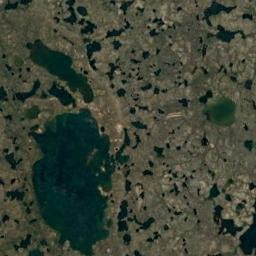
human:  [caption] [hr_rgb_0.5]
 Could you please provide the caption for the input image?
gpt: There is a lake in the brown bare land in a wetland with sparse green plants on the bare land .

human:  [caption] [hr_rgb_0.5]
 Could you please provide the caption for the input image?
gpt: Half of the area in this wetland is bare land .

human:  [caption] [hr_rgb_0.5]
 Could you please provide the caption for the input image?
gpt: The wetland consists of bare land and green water .

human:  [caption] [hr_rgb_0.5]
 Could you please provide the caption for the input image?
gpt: Many waters of different sizes are surrounded by wetlands .

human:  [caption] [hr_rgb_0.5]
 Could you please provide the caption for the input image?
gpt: There are many water areas of different sizes on the wetland .